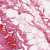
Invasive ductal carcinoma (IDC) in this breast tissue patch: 0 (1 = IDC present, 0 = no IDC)